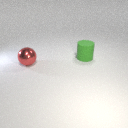
large red metal sphere to the left of large green rubber cylinder